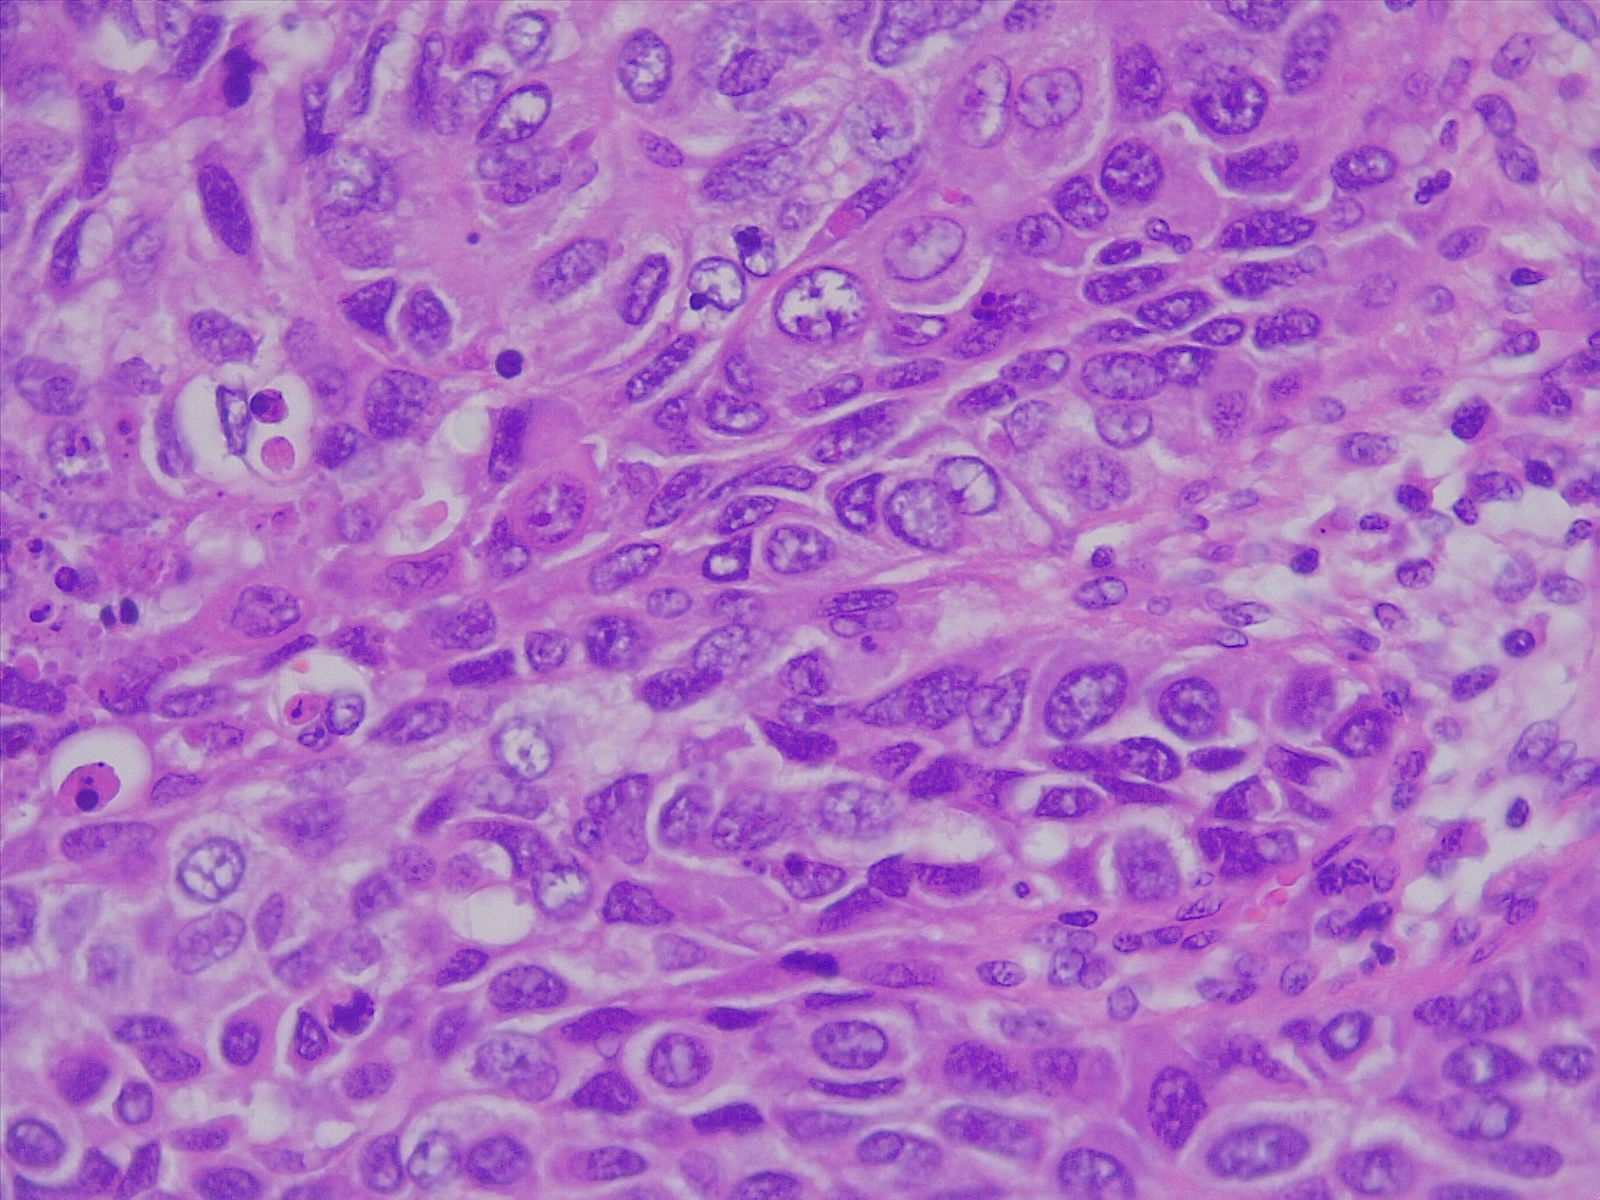
Label: lung squamous cell carcinoma, moderately differentiated